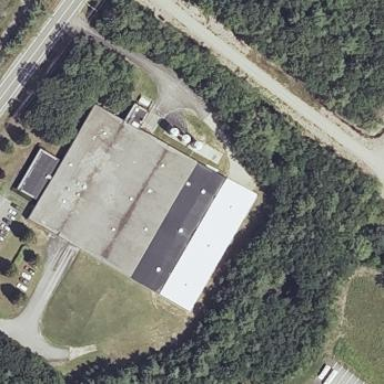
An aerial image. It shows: Industrial building.